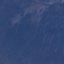
Land use / land cover class: HerbaceousVegetation